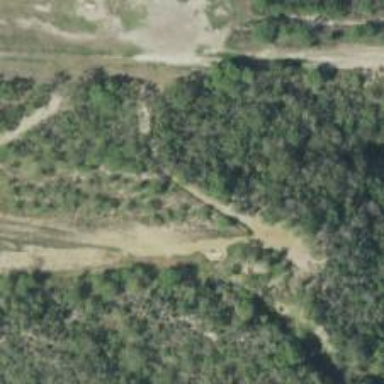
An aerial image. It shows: Disc golf hole.